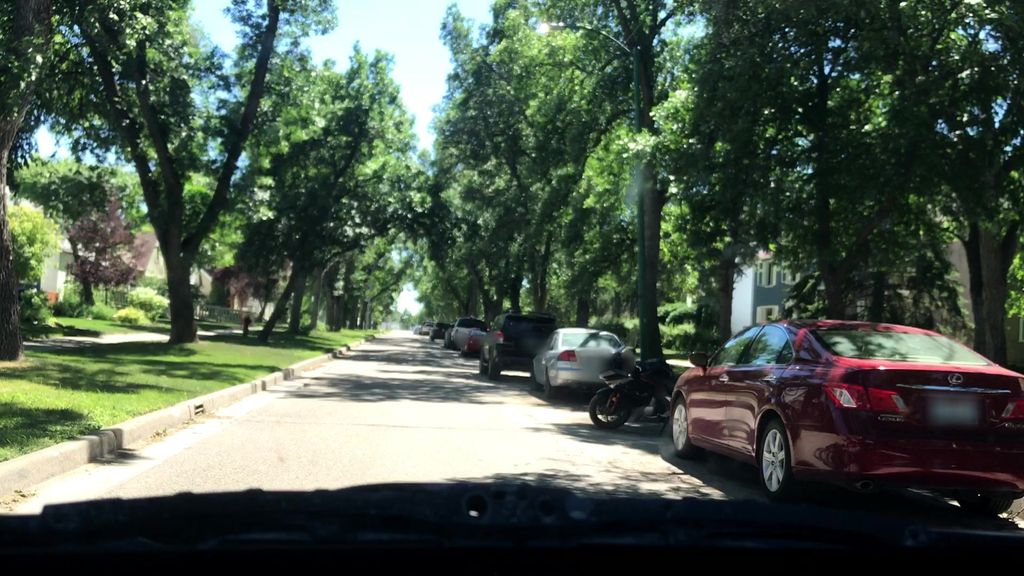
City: winnipeg